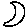
Label: moon